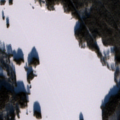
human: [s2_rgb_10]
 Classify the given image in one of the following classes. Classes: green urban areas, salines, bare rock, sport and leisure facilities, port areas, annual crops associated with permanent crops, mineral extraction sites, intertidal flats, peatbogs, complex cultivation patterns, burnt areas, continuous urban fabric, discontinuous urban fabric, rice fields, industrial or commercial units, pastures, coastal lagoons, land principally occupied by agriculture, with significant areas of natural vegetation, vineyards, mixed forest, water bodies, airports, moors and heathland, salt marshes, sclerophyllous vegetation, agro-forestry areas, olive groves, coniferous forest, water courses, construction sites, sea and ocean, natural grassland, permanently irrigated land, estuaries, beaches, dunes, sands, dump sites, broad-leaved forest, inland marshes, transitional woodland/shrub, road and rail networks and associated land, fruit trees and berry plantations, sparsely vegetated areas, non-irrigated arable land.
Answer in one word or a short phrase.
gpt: land principally occupied by agriculture, with significant areas of natural vegetation, coniferous forest, mixed forest, water bodies